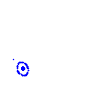
Particle: proton